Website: walmart
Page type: account-selection
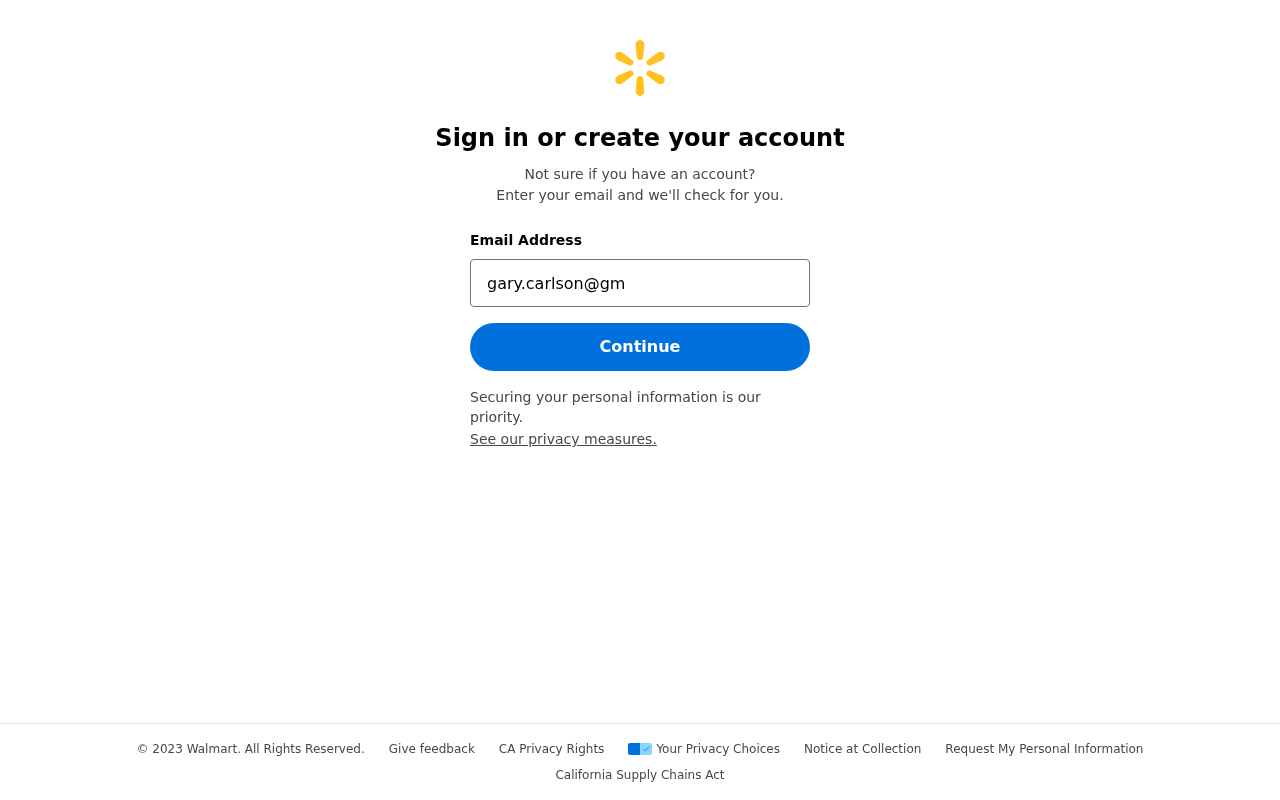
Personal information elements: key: PII_EMAIL
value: gary.carlson@gmail.com